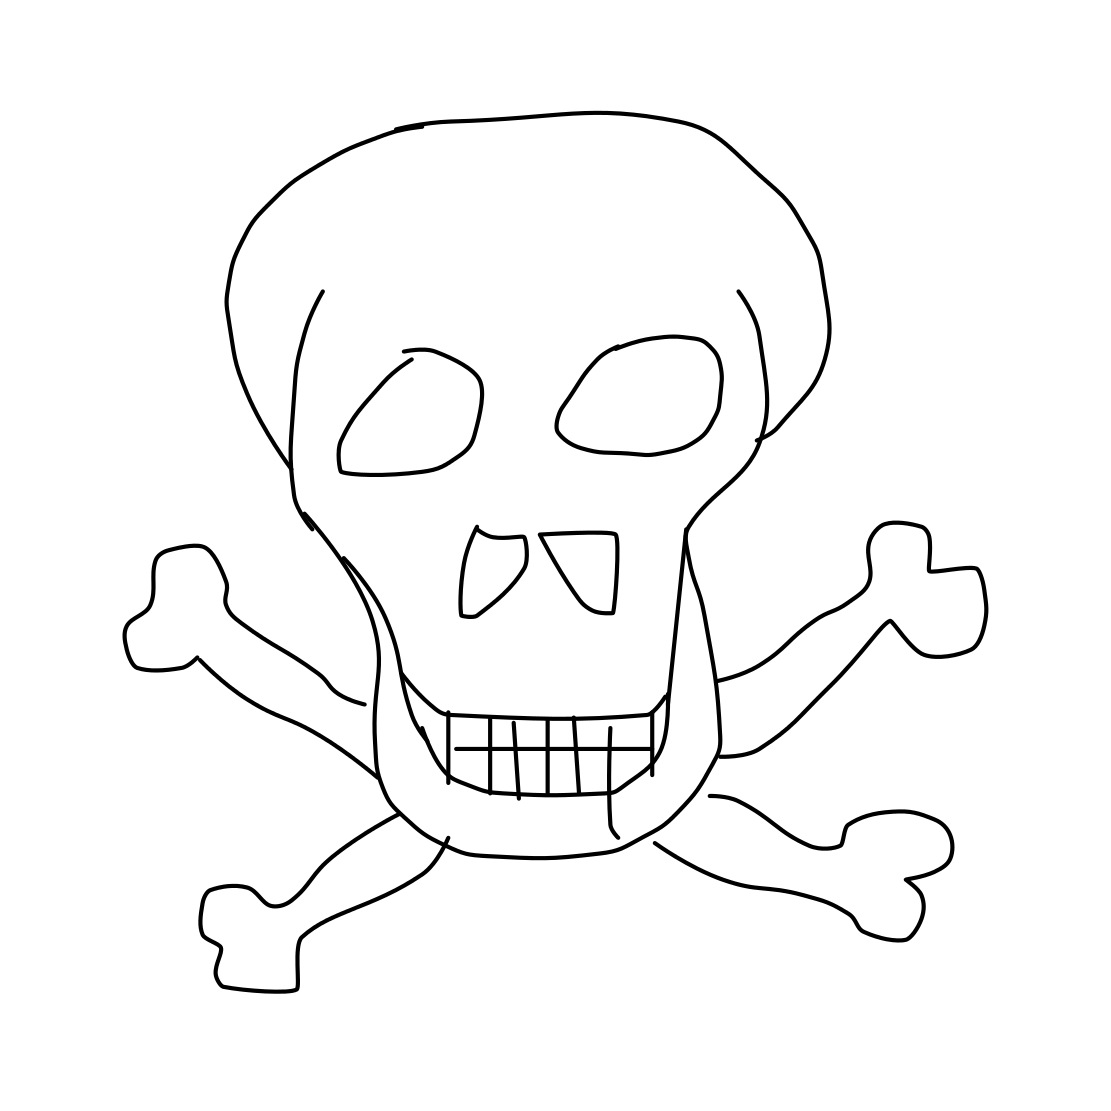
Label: skull